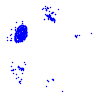
Particle: proton